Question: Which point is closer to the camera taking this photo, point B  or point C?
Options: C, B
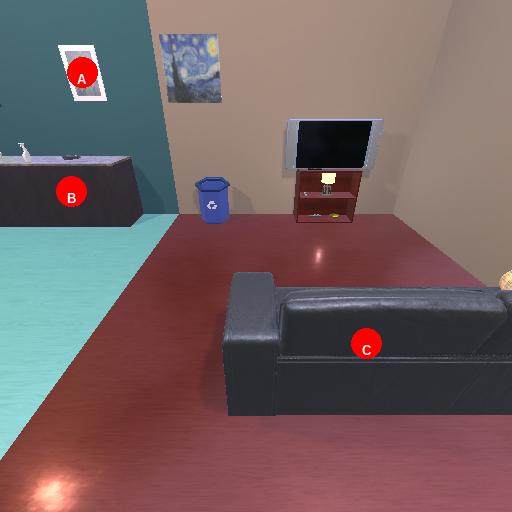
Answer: C